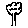
Label: tree